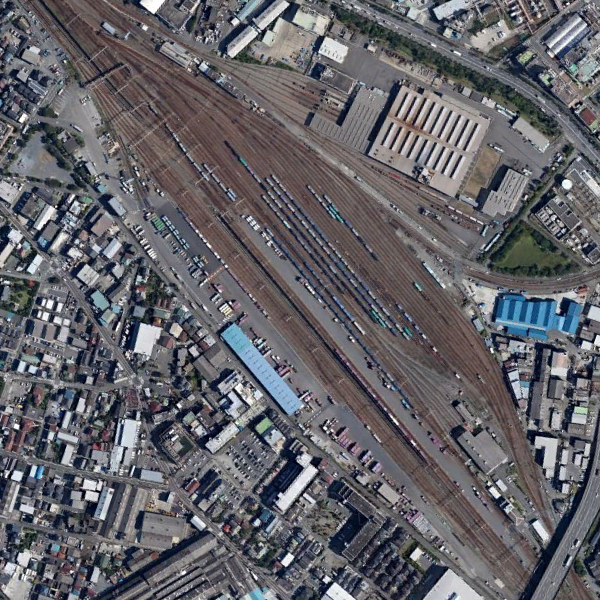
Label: RailwayStation